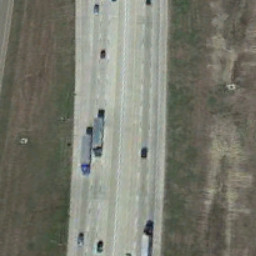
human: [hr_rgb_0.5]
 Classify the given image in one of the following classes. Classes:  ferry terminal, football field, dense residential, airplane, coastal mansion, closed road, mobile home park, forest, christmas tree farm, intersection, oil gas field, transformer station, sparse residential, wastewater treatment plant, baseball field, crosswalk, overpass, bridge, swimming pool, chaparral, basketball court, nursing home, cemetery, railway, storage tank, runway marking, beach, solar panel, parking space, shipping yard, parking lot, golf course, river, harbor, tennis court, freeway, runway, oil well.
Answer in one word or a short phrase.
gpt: freeway